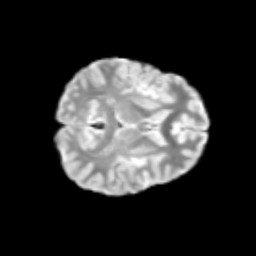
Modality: T2w
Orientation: axial
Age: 11
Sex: male
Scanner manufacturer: siemens
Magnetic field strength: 3 T
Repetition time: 3.8 s
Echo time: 0.07 s